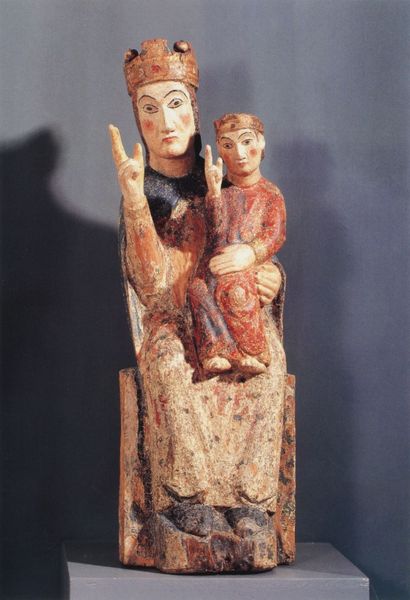
Titel: Thronende Madonna aus St. Georg in Vahrn
Institution: Brixen, Diözesanmuseum
Schlagwörter: hand, sitzen, frau, holz, kleider, rot, alt, augen, gesicht, sockel, stein, hände, kind, mutter, krone, rouge, skulptur, naiv, thron, brauen, zeigen, bemalt, mutter und kind, jesus, religiös, romanik, segen, maria, madonna, mutter gottes, kronen, jesuskind, holzskulptur, mantra